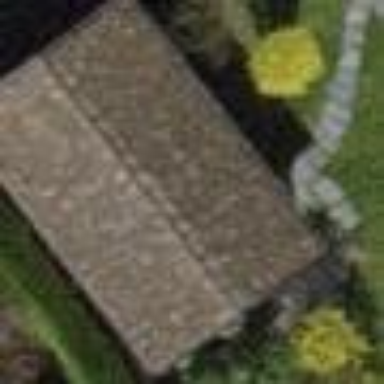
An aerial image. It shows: Garage.